Field crop: maize
Growth stage: 1
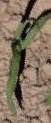
Species: maize